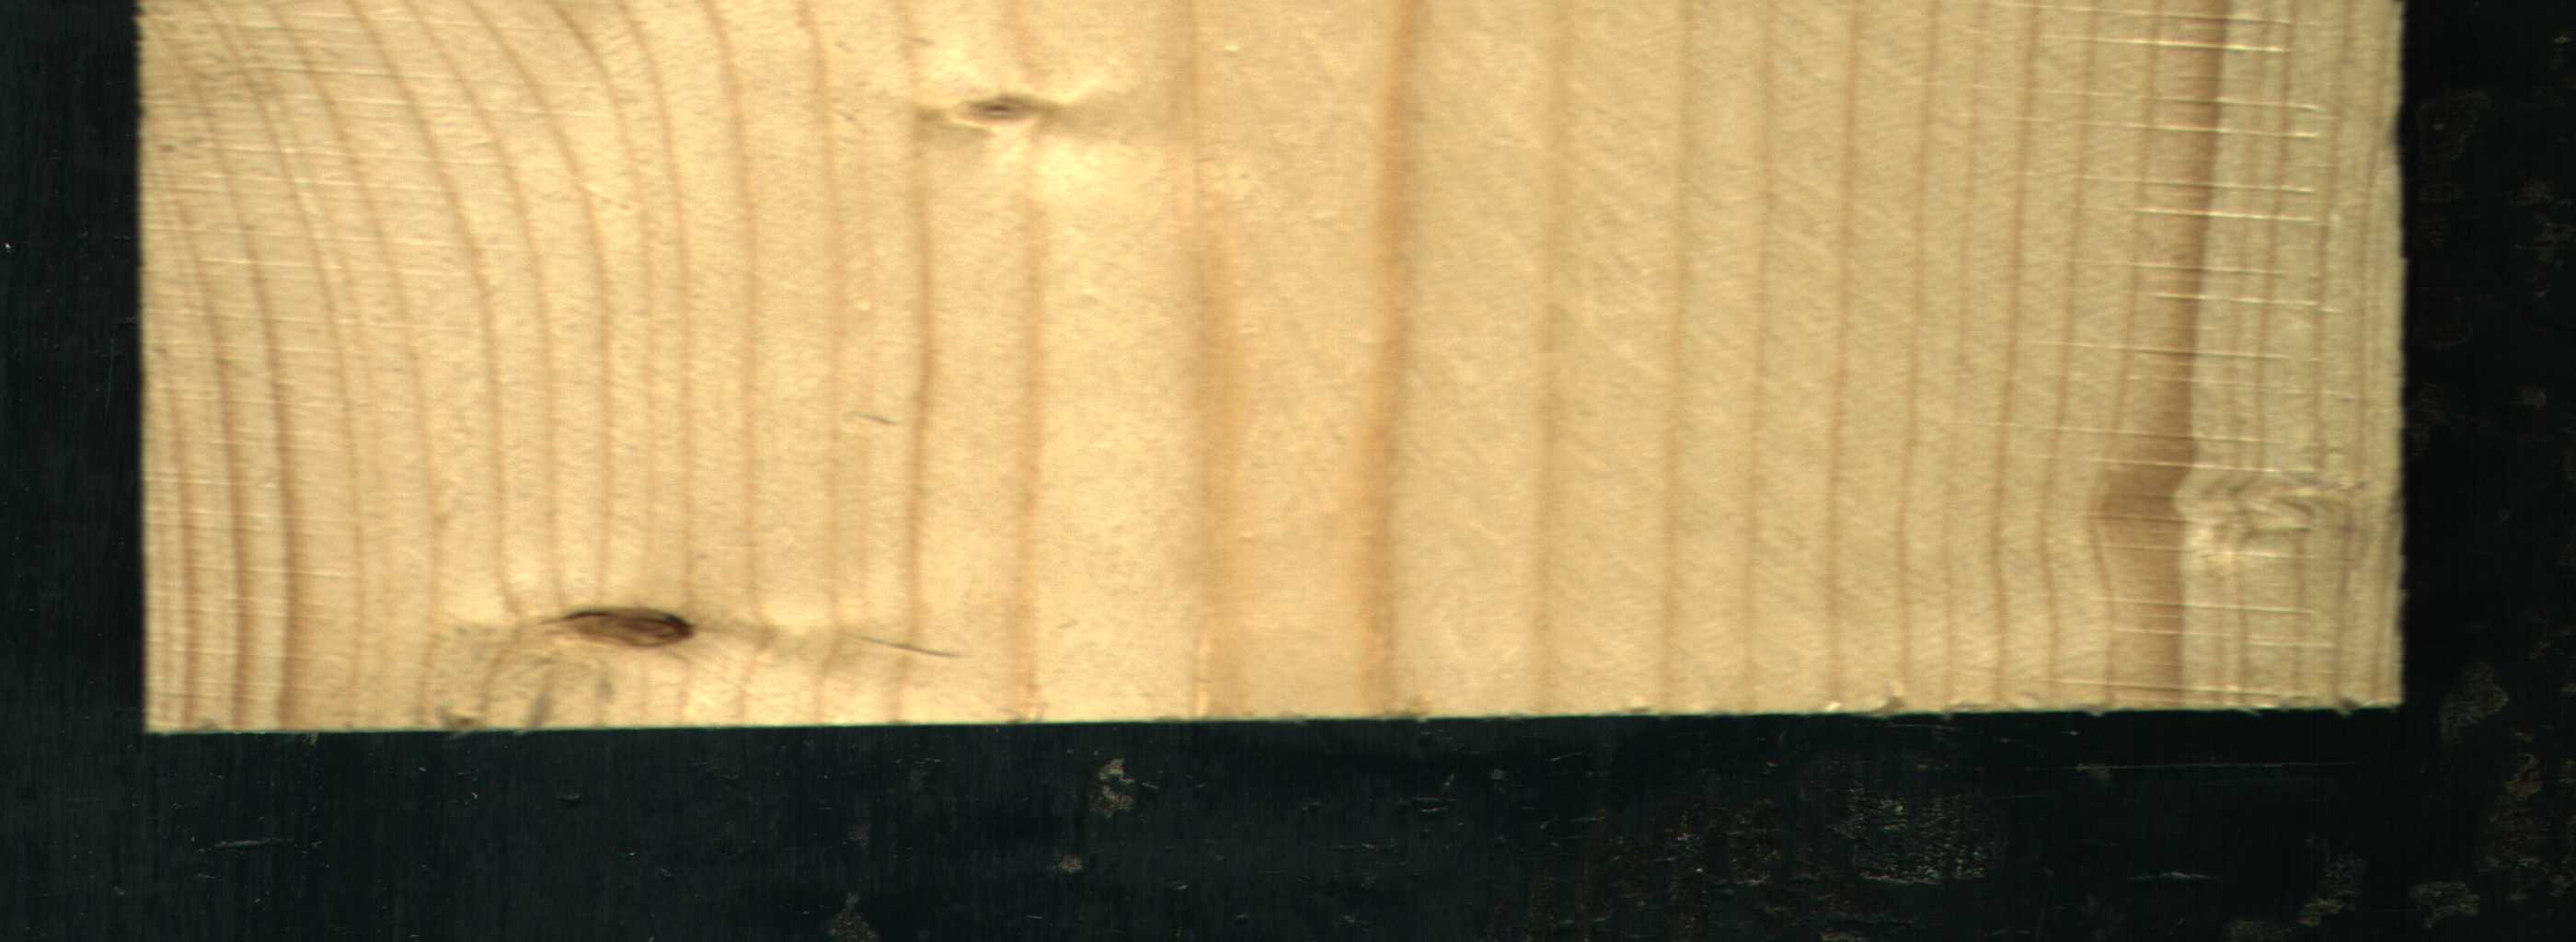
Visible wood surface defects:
Live_Knot
Live_Knot